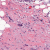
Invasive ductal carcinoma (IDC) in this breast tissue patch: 1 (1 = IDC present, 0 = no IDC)